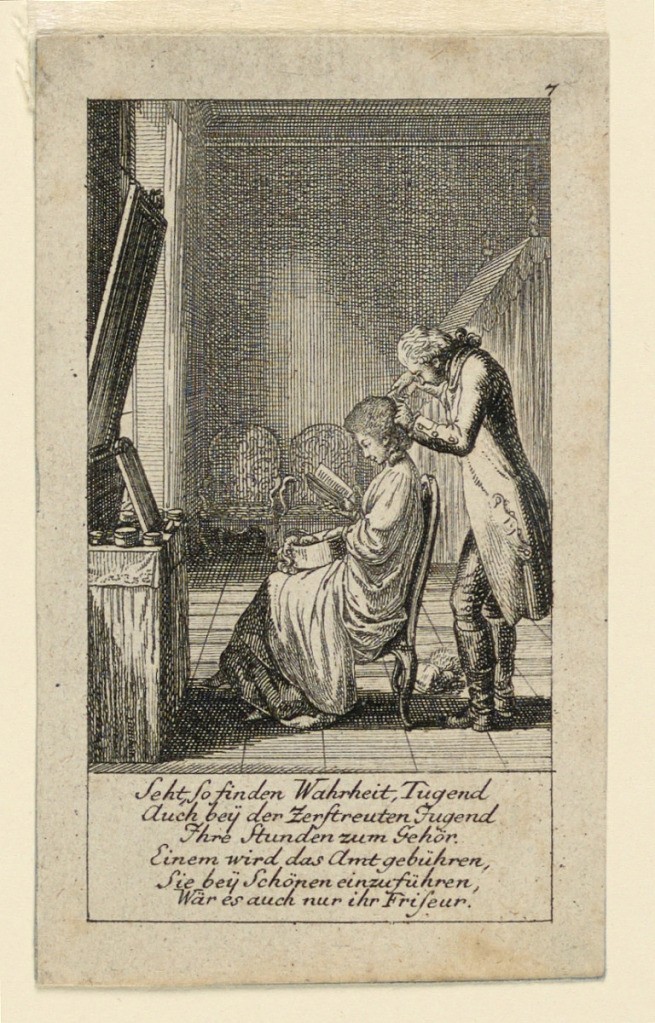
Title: The Hair-Do, Illustration for "Königl: Grosbrit [anische] Genealogischer Kalender auf das 1780 Jahr Lauenberg bey J.G. Berenberg"
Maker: Daniel Nikolaus Chodowiecki, German, 1726 - 1801
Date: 1779
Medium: Stipple and line engraving on paper
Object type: Print
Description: A girl gets her hair dresse whiel she reads a book. The poem reads that one can see how Truth and Virtue find their opportunities of being heard, even with youth. Someone has to introduce them, though it may even be the hairdresser.